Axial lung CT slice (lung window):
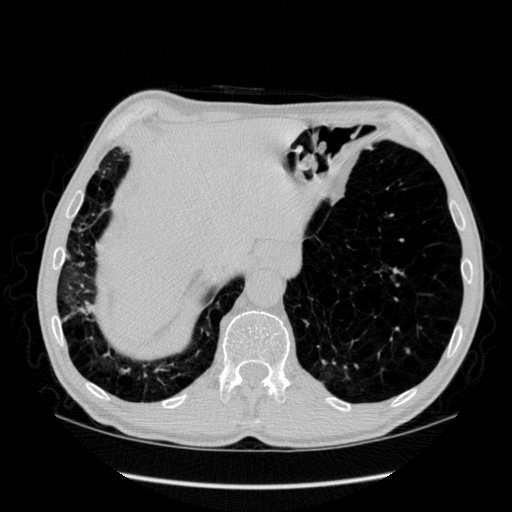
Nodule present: no